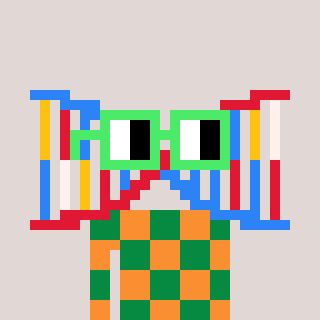
a pixel art character with square light green glasses, a dna-shaped head and a orange-colored body on a warm background